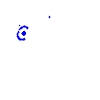
Particle: kaon